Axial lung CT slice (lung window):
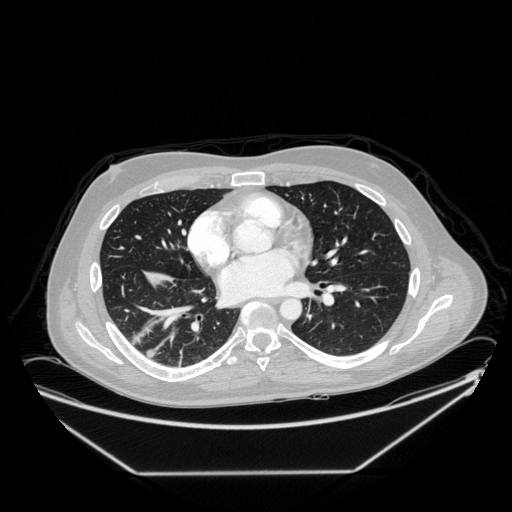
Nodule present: yes
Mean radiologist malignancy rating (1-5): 2.75